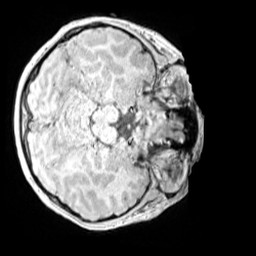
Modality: MP2RAGE
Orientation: axial
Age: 10
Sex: female
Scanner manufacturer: siemens
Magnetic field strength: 3 T
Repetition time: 4 s
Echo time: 0.00299 s